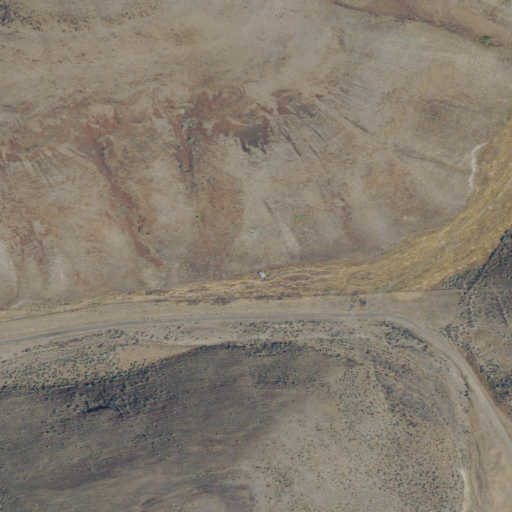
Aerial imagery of valley in Oregon named Gwendolen Canyon containing grassland, shrub, open development, and low intensity development